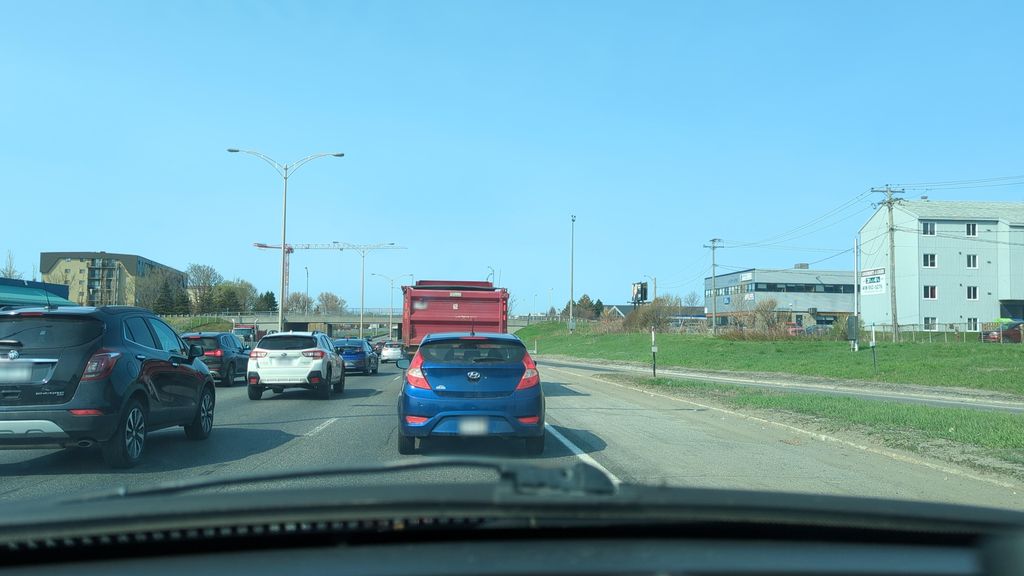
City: quebec_city